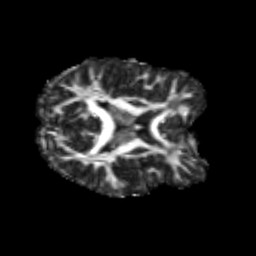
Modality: FA
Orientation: axial
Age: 21
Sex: male
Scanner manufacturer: siemens
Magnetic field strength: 3 T
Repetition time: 3.5 s
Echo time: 0.125 s